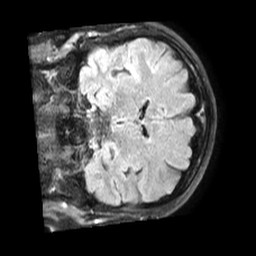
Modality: FLAIR
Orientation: coronal
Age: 66
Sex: male
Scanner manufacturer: philips
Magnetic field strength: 1.5 T
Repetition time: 6 s
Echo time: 0.1015 s